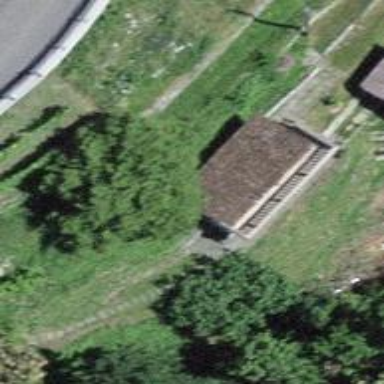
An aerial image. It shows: Hut.